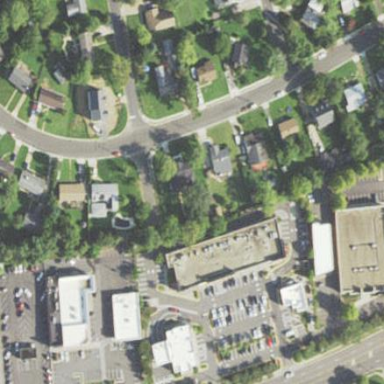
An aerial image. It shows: Retail area.